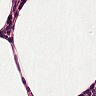
Metastatic tissue present: no